Brain MRI, t1w sequence, axial 2D slice.
Patient: age 31, sex M, weight 80 kg, height 1.78 m
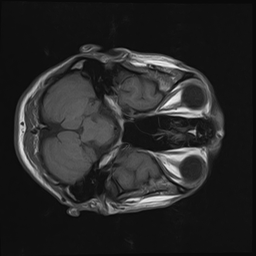